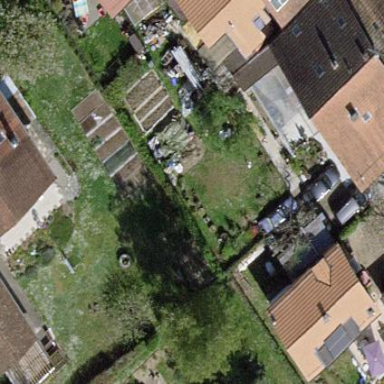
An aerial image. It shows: Garden surrounded by fence.